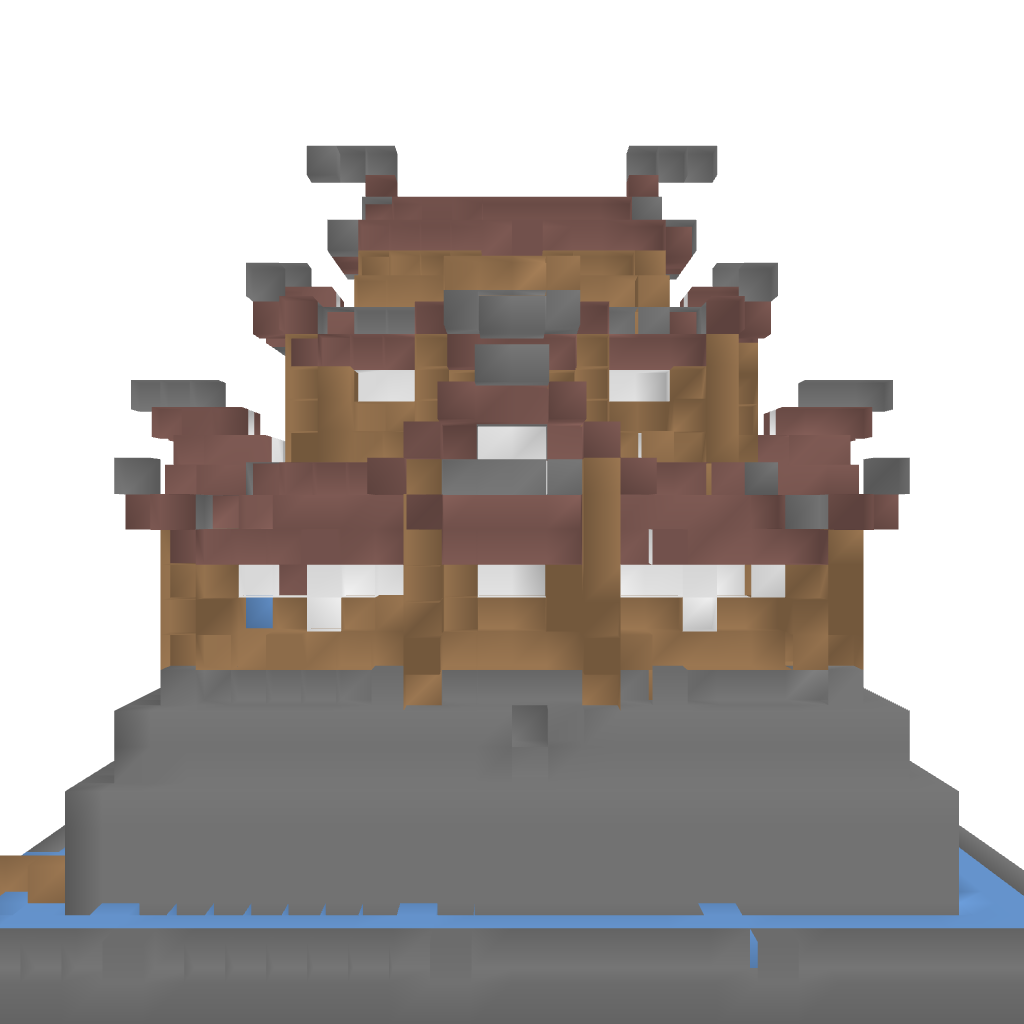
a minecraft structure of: supreme house asian style good quality water at bottom